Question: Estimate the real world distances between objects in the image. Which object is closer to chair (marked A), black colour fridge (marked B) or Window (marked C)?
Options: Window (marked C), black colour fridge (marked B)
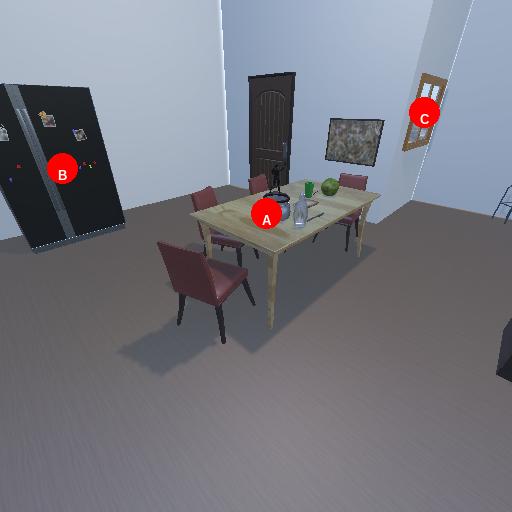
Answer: Window (marked C)